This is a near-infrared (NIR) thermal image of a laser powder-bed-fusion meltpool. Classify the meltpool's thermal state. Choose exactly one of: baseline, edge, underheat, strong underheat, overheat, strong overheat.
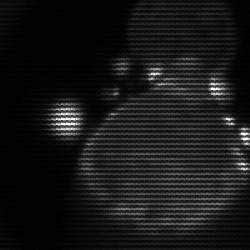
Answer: edge